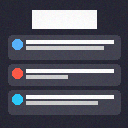
Screen state: on